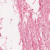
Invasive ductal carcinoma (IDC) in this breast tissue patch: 0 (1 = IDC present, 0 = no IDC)